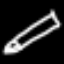
Label: pencil